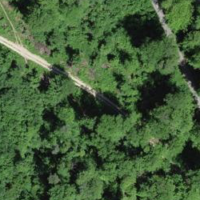
EUNIS habitat code: 41
Species observed at this site:
Fagus sylvatica